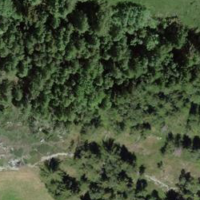
EUNIS habitat code: 41
Species observed at this site:
Juniperus communis